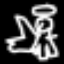
Label: angel